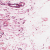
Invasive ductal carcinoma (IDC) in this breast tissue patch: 0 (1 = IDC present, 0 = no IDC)